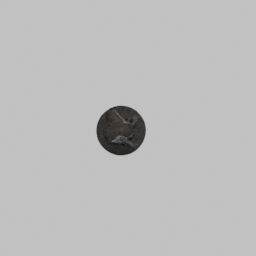
Label: nature